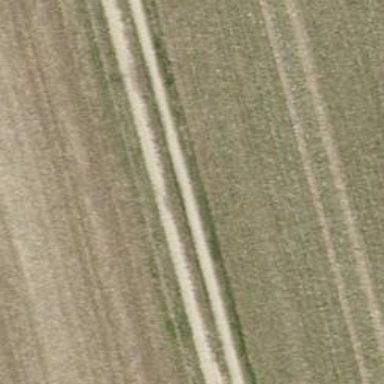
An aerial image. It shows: Agricultural track with grade3 tracktype suitable for agricultural vehicles.